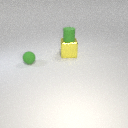
small green rubber sphere to the left of large yellow metal cube